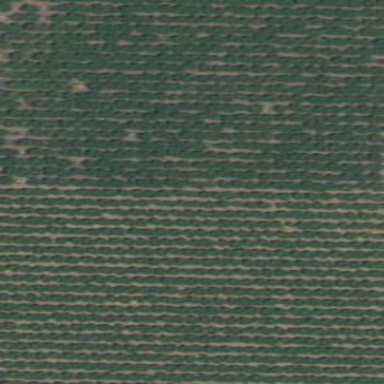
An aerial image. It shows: Orchard filled with nectarine trees.